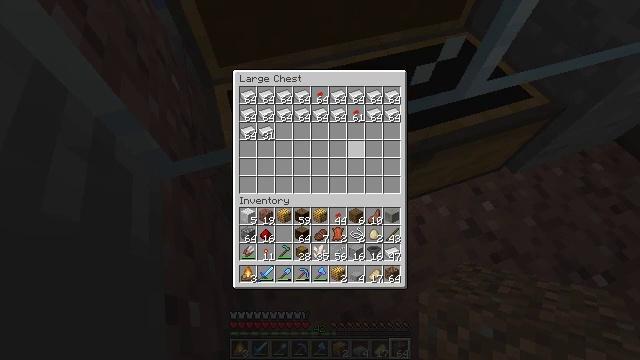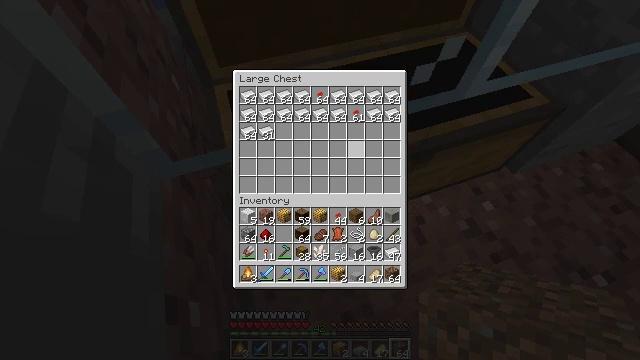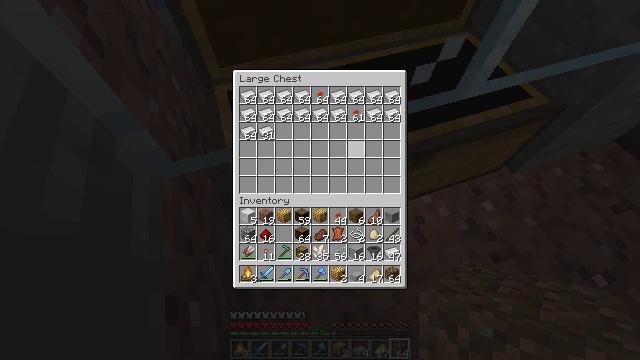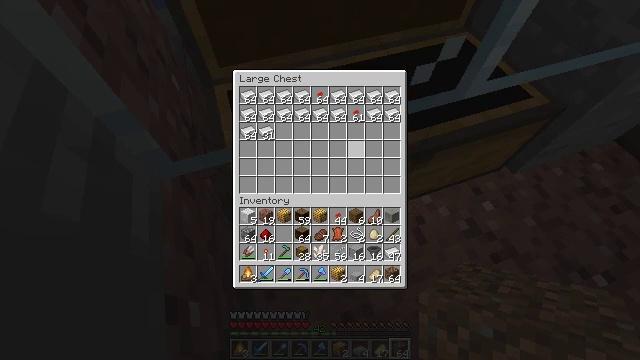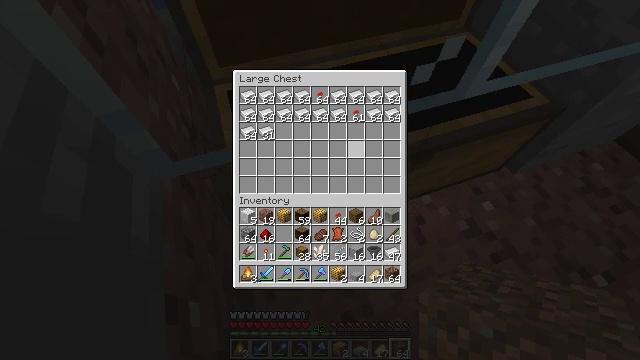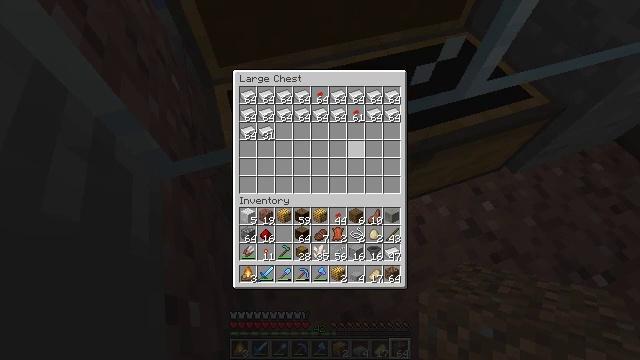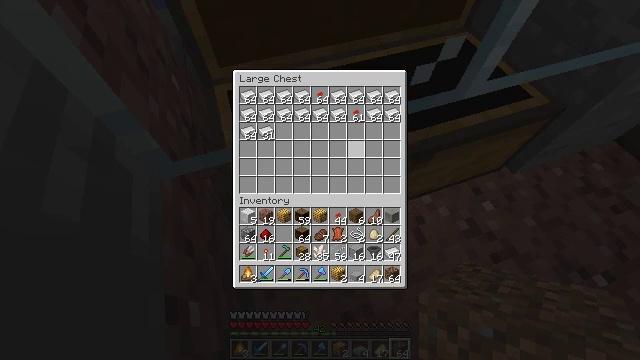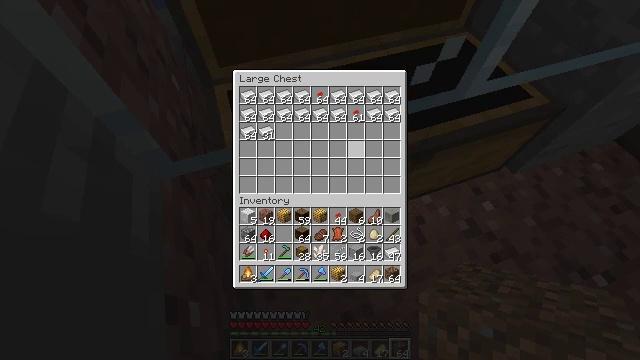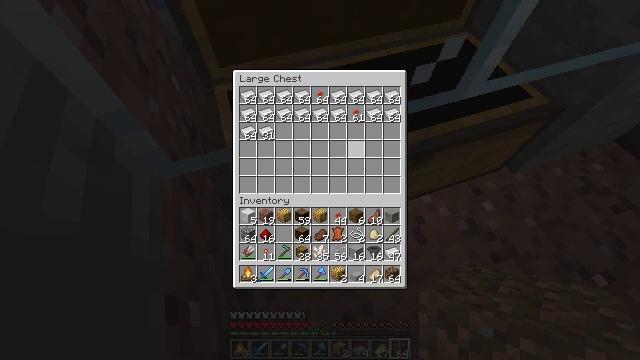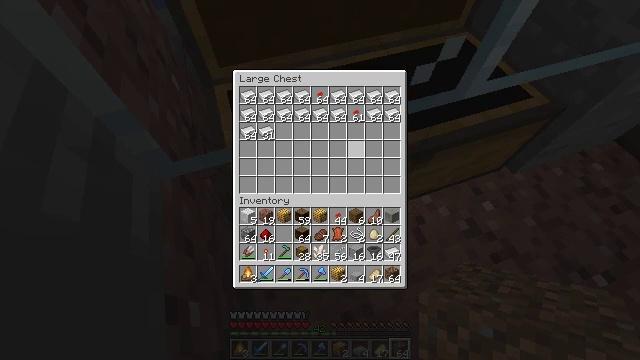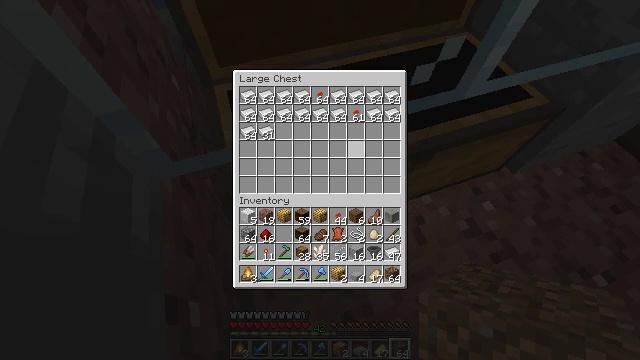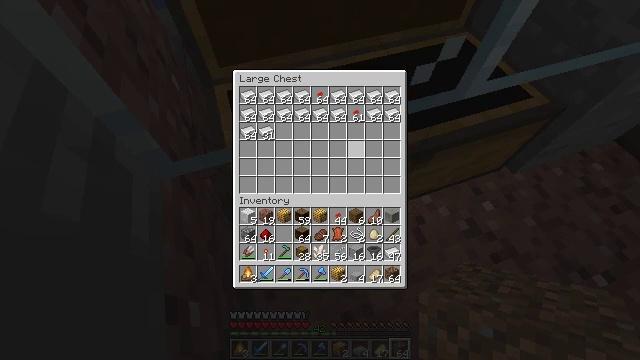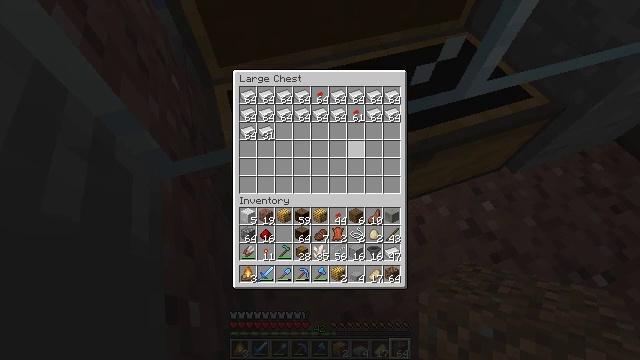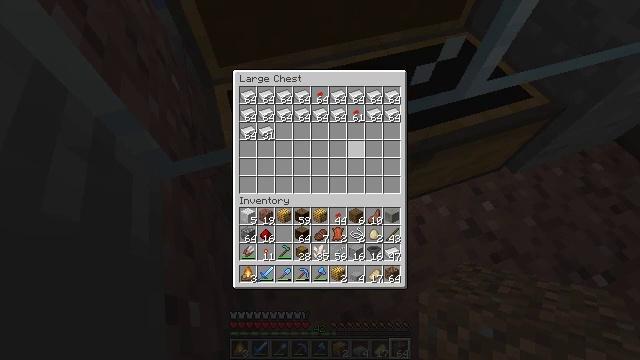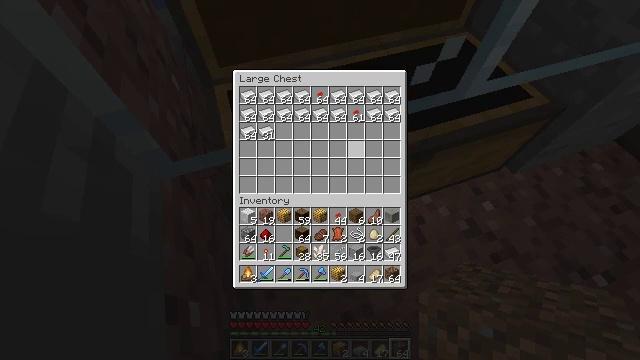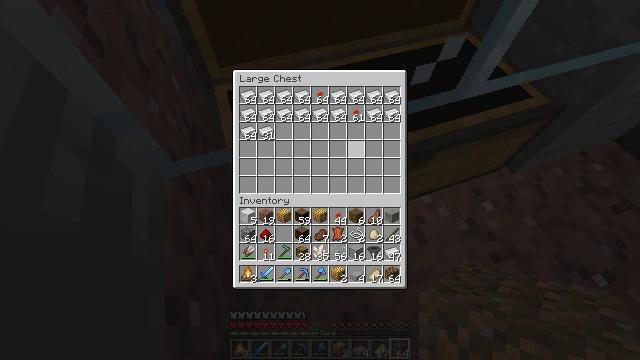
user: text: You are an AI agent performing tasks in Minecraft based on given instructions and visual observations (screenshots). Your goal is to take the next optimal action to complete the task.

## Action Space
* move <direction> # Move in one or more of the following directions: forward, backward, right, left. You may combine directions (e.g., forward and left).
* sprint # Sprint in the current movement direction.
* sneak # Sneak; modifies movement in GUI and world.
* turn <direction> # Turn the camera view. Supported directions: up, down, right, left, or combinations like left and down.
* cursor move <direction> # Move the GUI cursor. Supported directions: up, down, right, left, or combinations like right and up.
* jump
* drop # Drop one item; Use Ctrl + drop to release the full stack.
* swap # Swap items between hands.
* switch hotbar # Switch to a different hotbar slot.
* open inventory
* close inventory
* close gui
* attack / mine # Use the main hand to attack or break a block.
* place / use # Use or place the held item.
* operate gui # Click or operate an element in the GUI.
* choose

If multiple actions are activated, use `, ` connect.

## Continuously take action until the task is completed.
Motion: motion action
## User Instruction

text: Drop a dried kelp.
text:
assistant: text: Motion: no_op
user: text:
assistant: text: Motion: no_op
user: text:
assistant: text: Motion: no_op
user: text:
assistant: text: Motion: no_op
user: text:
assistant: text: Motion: no_op
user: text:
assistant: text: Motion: no_op
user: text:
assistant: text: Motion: no_op
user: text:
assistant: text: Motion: no_op
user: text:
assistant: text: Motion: no_op
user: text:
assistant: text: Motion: no_op
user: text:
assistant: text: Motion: no_op
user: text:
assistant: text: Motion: no_op
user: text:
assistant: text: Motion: no_op
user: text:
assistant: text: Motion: no_op
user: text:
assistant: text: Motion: no_op
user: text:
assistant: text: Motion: no_op
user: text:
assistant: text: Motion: no_op
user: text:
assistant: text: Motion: no_op
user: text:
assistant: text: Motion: no_op
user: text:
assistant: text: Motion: no_op
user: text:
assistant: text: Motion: no_op
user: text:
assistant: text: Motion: no_op
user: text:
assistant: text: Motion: no_op
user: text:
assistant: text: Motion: no_op
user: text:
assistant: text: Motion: no_op
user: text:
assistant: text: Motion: no_op
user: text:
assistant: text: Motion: no_op
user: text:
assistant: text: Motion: no_op
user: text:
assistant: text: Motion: no_op
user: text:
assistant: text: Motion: no_op